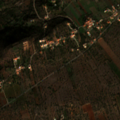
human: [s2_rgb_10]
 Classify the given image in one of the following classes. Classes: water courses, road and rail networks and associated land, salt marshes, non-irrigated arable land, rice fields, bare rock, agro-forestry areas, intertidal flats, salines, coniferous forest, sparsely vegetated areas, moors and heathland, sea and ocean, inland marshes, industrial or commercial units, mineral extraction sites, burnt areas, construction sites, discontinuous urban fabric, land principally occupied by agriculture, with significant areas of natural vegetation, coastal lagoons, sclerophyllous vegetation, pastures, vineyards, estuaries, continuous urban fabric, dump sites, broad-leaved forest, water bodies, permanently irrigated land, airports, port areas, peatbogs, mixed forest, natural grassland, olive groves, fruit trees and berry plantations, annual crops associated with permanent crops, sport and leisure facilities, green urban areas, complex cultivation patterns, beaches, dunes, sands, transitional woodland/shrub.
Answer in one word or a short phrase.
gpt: fruit trees and berry plantations, annual crops associated with permanent crops, sclerophyllous vegetation